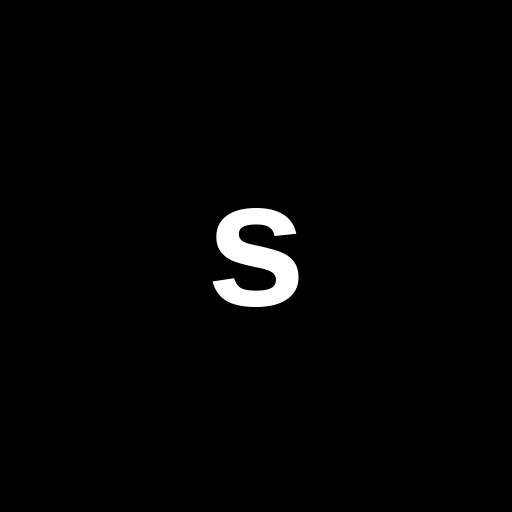
Character: s
Unicode: U+0073 (LATIN SMALL LETTER S)